Field crop: maize
Growth stage: 2
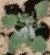
Species: chenopodium